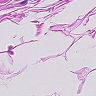
Metastatic tissue present: no